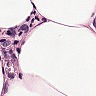
Metastatic tissue present: no